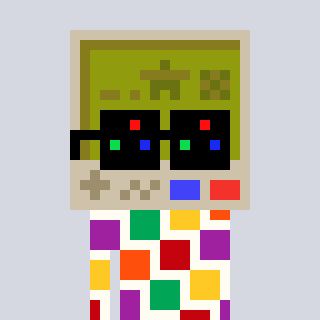
a pixel art character with square black sunglasses, a gameboy-shaped head and a grayscale-colored body on a cool background